Interaction volume radius: 5 \u00c5
Interaction volume height: 30 \u00c5
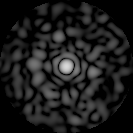
Disorder parameter: 0.8912